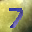
Label: 7